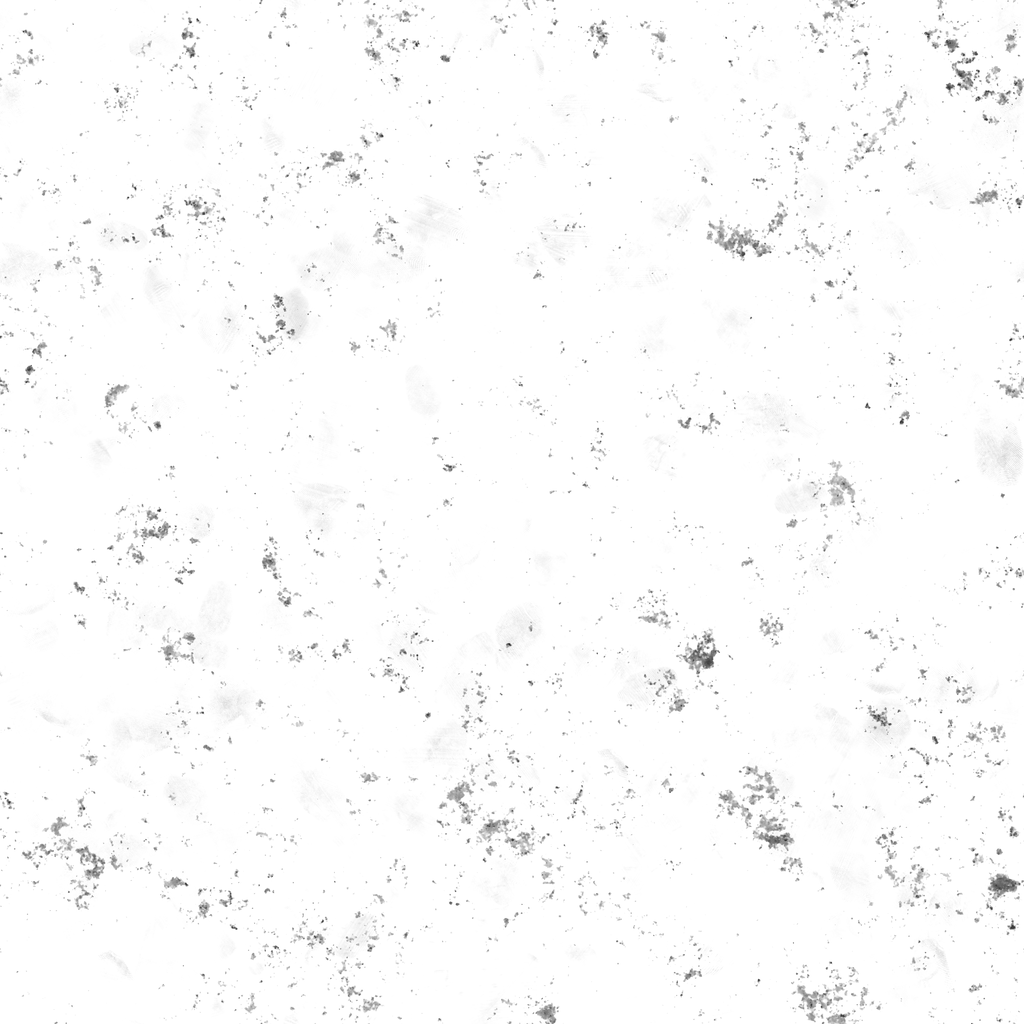
Texture map type: Metalness